Interaction volume radius: 10 \u00c5
Interaction volume height: 35 \u00c5
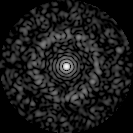
Disorder parameter: 0.8396